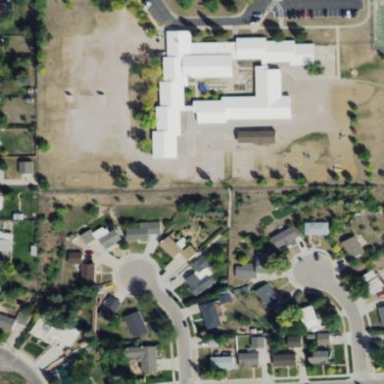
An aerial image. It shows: School.